【题型】选择题　【知识点】解析几何　【难度】medium
（2023·上海黄浦·三模）曲线$C_k:x^k + y^k = 4(k>0,k\in Q)$，下列两个命题：

命题甲：当$k=\frac{1}{2}$时，曲线与坐标轴围成的面积小于$128$；
命题乙：当$k=2n$，$n\in N^*$时，曲线围成的面积总大于$4$；
则下列说法正确的是（ ）。
【解答】
\textbf{【答案】} A

\textbf{【分析】} 把$k=\frac{1}{2}$代入，变形等式并确定图形在直线$x+y=16$的下方（端点$(16,0),(0,16)$外）判断命题甲；当$k$取正值偶数时，分析曲线的性质，判断点$(1,1)$与曲线的位置关系判断命题乙作答。

\textbf{【解析】}
(1) 当$k=\frac{1}{2}$时，曲线$C_{\frac{1}{2}}:x^{\frac{1}{2}}+y^{\frac{1}{2}}=4$是端点为$(16,0),(0,16)$，在第一象限的曲线段。
由$x^{\frac{1}{2}}+y^{\frac{1}{2}}=4$，得$y=(4-x^{\frac{1}{2}})^2=x+16-8\sqrt{x}$，$0\le x\le16$，
而$(16 - x) - (x + 16 - 8\sqrt{x}) = 8\sqrt{x}-2x=2\sqrt{x}(4-\sqrt{x})\ge0$，当且仅当$x=0$或$x=16$时取等号，
即有$16 - x\ge x + 16 - 8\sqrt{x}$，则曲线$C_{\frac{1}{2}}$除两个端点外均在直线$x+y=16$的下方，
因此曲线$C_{\frac{1}{2}}$除端点$(16,0),(0,16)$外，在直线$x+y=16$与坐标轴围成的区域内。

直线$x+y=16$交$x,y$轴分别于点$A(16,0)$，$B(0,16)$，$S_{\triangle OAB}=\frac{1}{2}|OA|\cdot|OB|=128$，
所以当$k=\frac{1}{2}$时，曲线与坐标轴围成的面积小于$128$，甲是真命题。

(2) 当$k=2n$，$n\in N^*$时，曲线$C_{2n}:x^{2n}+y^{2n}=4$，显然$(-x)^{2n}+y^{2n}=4=x^{2n}+(-y)^{2n}$，
即曲线$C_{2n}$关于$x$轴对称，也关于$y$轴对称，且在平行直线$x=\pm\sqrt[n]{4}$和平行直线$y=\pm\sqrt[n]{4}$所围成矩形及内部，
曲线$C_{2n}$是封闭曲线，其面积是由曲线在$x$轴的非负半轴、$y$轴的非负半轴所围成的面积$S$的$4$倍，
显然$1^{2n}+1^{2n}=2<4$，即点$(1,1)$在曲线$C_{2n}$内，
曲线$C_{2n}$上的点$(x,y)(x>0,y>0)$，当$x$在$0$到$1$间任意取值时，$y$均大于$1$，当$y$在$0$到$1$间任意取值时，$x$均大于$1$，
因此$S>1$，所以曲线围成的面积$4S>4$恒成立，乙是真命题。

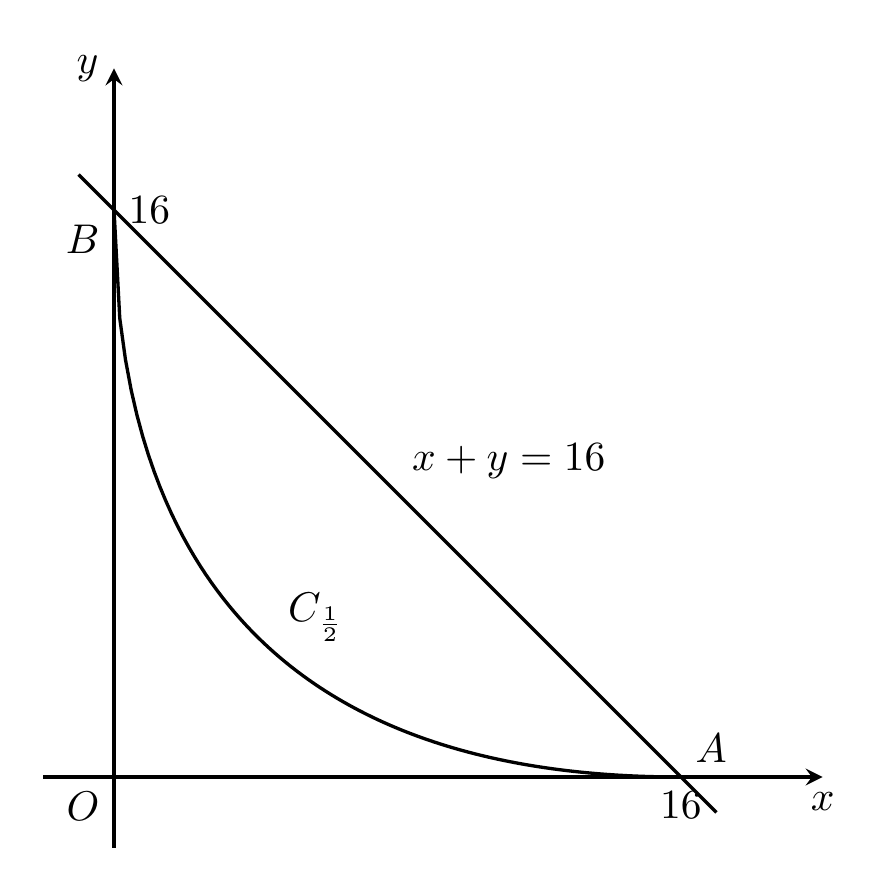
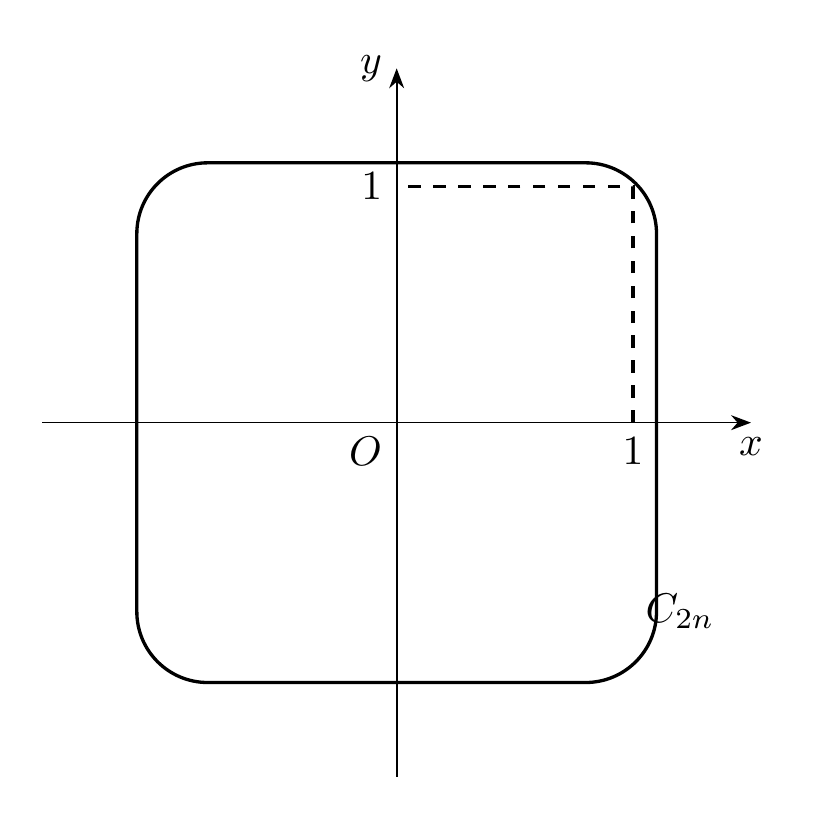